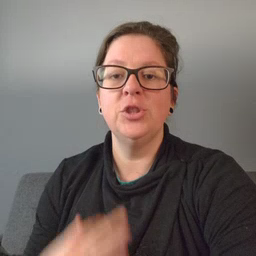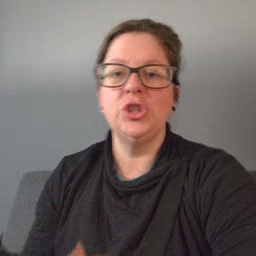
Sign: shirt